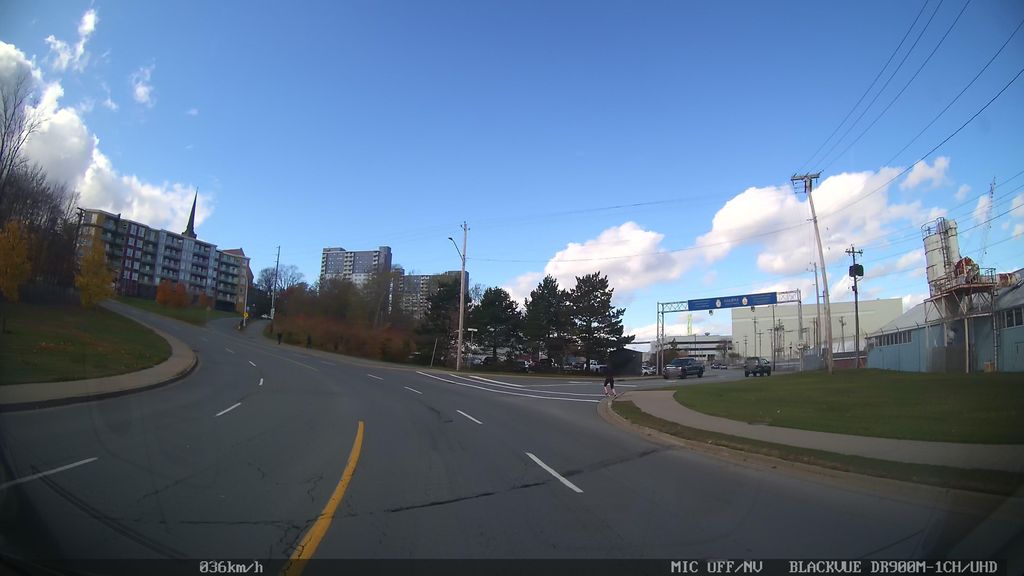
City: halifax